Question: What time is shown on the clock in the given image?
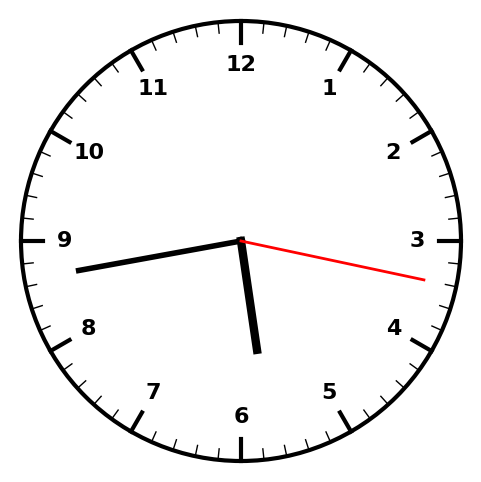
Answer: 05:43:17